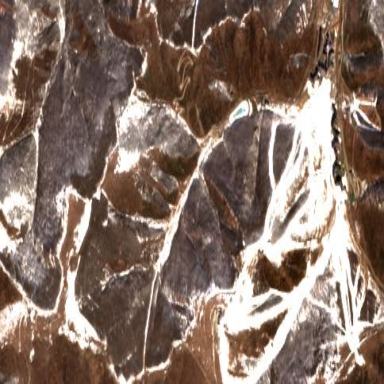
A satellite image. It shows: Area designated for winter sports.